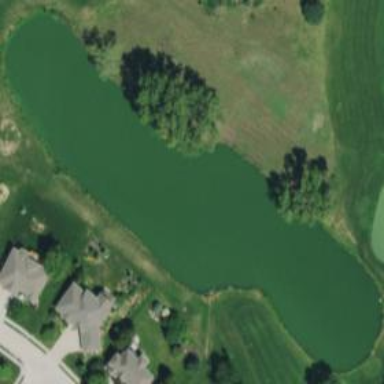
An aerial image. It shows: Golf water hazard surrounded by natural water.